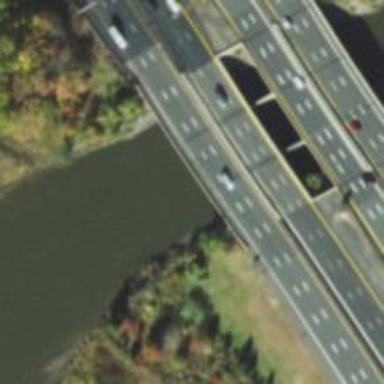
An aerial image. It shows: Bridge on urban freeway/expressway motorway.